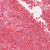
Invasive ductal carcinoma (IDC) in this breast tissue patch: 0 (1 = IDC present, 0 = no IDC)